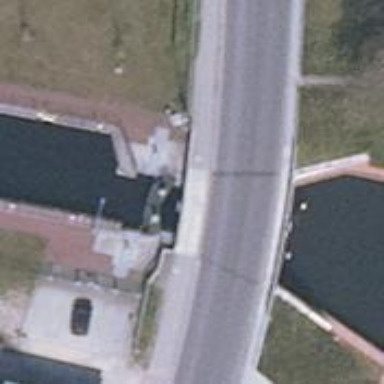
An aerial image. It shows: Lock gate on waterway.